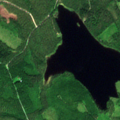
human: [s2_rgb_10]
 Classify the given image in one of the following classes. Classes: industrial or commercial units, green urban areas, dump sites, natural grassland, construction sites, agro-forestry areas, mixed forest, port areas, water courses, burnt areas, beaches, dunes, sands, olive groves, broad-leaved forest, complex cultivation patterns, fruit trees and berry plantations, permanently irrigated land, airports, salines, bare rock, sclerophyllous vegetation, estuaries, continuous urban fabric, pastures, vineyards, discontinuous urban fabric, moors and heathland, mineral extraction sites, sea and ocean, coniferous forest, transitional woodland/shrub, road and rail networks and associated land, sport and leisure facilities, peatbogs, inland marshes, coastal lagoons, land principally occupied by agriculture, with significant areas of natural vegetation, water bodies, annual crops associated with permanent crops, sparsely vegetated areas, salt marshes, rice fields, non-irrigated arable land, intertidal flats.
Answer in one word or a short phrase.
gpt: coniferous forest, mixed forest, transitional woodland/shrub, water bodies